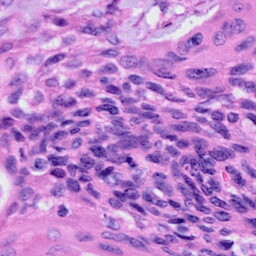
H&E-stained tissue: Cervix